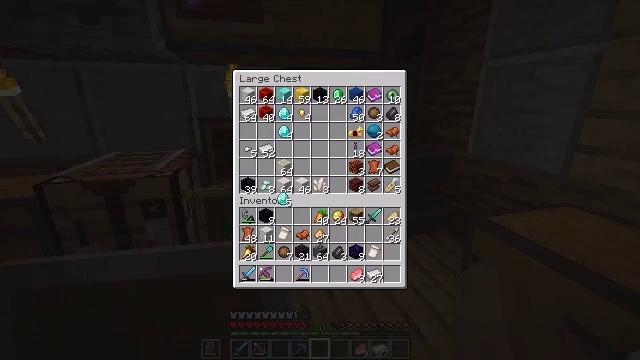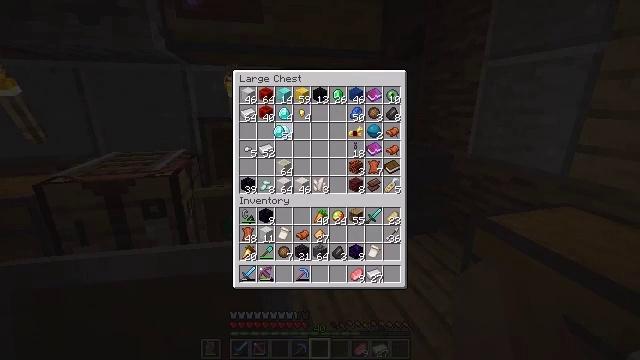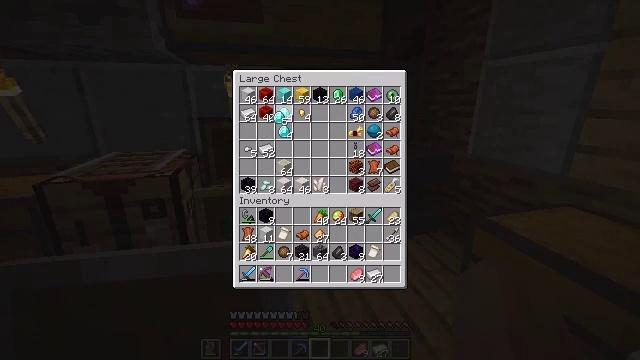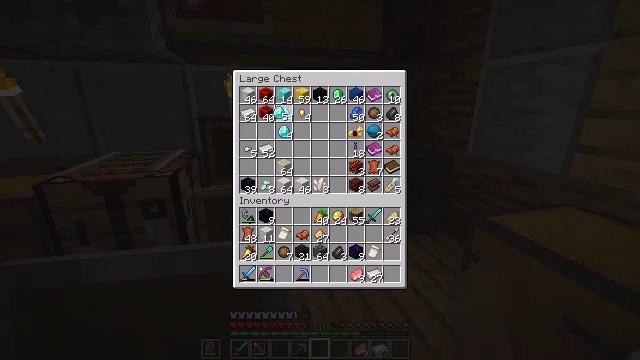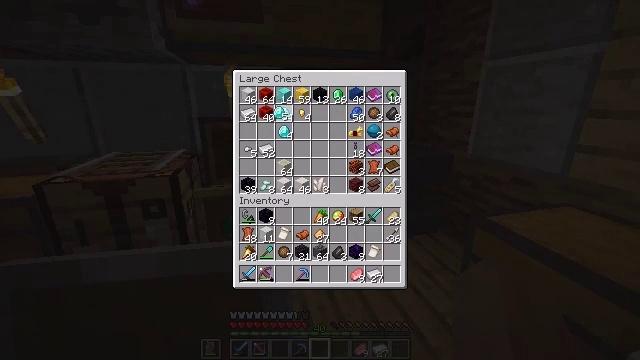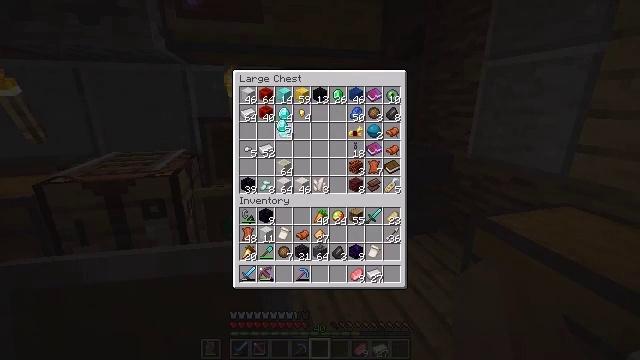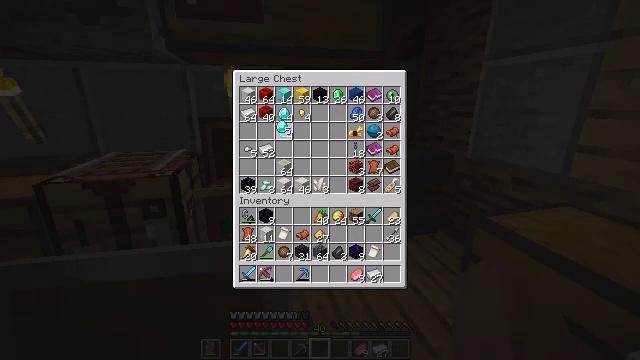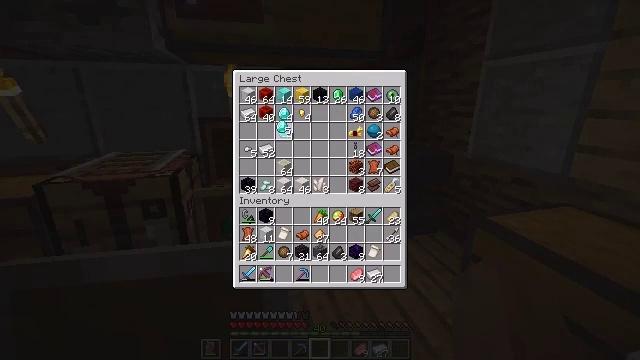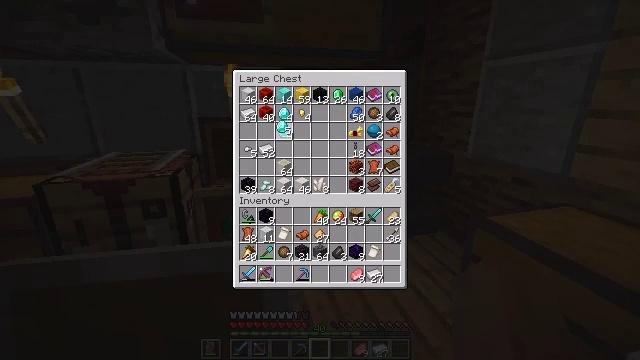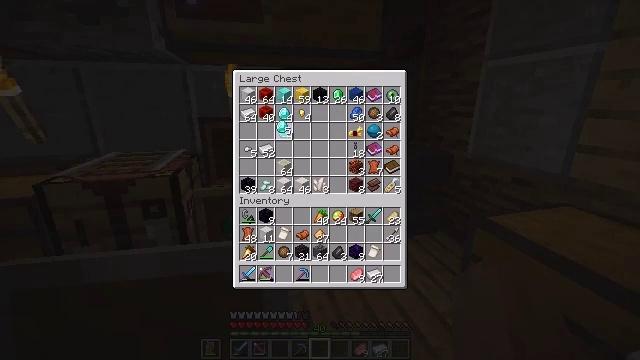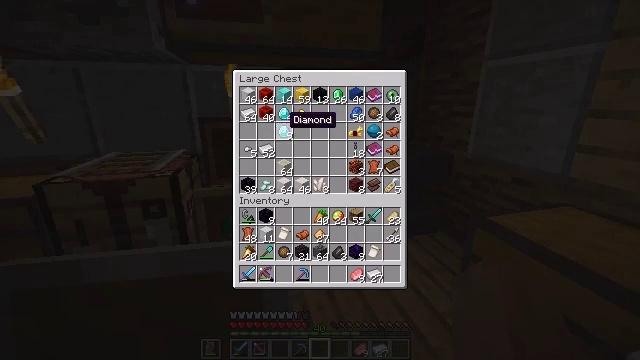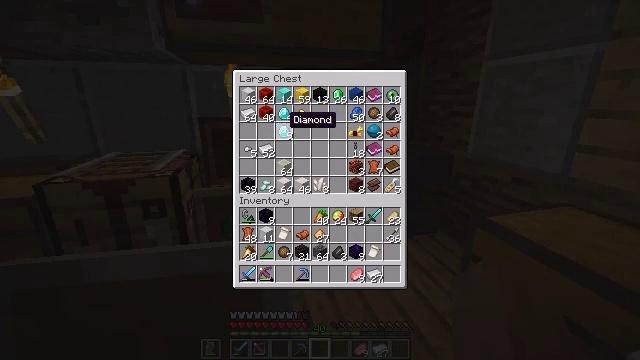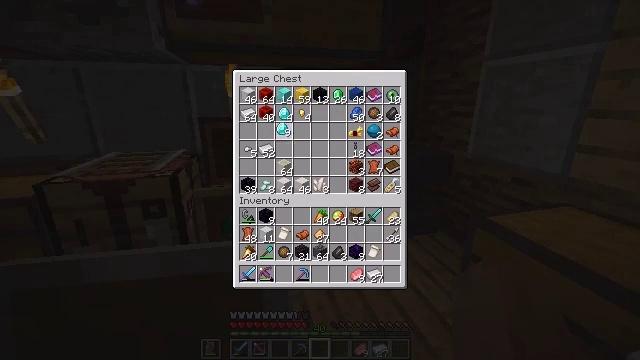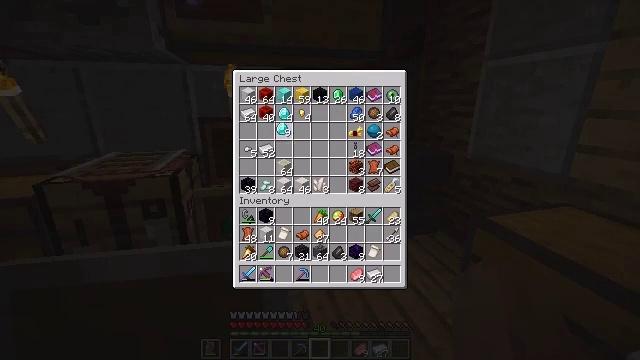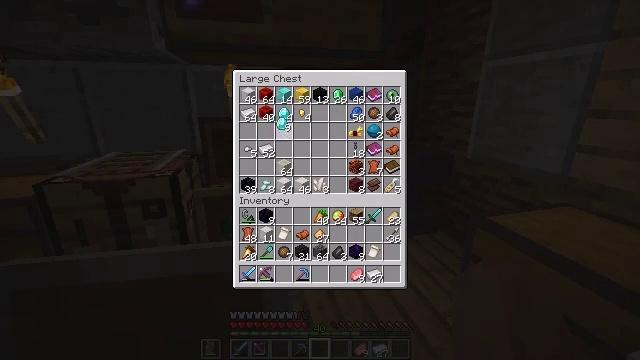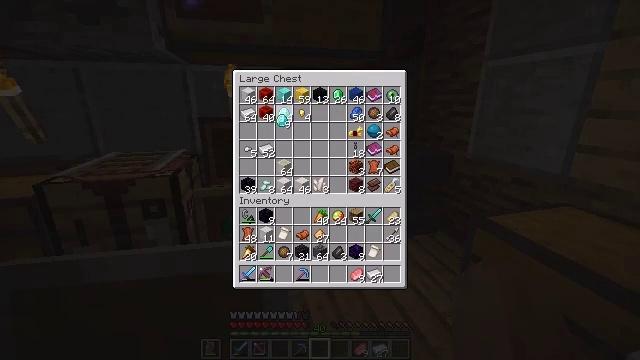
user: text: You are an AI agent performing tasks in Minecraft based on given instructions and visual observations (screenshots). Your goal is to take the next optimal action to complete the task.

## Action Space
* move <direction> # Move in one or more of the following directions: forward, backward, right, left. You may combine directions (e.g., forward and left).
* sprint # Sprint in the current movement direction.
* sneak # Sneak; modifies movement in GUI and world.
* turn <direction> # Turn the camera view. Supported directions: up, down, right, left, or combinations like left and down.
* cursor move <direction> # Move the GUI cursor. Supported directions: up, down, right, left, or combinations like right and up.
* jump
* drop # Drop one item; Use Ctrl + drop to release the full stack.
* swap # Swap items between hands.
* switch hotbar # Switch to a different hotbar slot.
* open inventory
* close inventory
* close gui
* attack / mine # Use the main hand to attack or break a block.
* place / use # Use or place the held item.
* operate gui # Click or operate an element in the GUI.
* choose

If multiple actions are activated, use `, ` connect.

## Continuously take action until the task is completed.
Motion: motion action
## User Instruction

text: Heat ancient debris in the furnace to get netherite scrap.
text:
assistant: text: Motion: cursor move up
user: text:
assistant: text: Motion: cursor move up
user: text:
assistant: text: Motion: no_op
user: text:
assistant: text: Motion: no_op
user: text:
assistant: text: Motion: cursor move down
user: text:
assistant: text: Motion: no_op
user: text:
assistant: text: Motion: operate gui
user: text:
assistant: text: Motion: operate gui
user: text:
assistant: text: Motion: operate gui
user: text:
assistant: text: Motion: no_op
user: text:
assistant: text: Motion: no_op
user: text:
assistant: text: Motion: operate gui
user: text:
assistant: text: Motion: operate gui
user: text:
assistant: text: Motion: no_op
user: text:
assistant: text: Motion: no_op
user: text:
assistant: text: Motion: no_op
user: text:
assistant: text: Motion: no_op
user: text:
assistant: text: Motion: no_op
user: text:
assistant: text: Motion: no_op
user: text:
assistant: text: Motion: operate gui
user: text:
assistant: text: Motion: operate gui
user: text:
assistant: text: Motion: operate gui
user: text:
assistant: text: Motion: no_op
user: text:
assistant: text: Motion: no_op
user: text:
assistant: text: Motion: no_op
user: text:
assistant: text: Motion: cursor move right and down
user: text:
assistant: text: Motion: cursor move right and down
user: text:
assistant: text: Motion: cursor move right and down
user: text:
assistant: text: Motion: cursor move right and down
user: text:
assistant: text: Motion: cursor move down